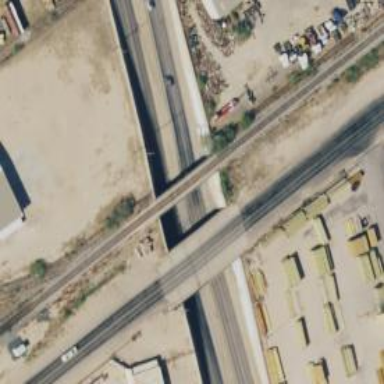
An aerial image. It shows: Bridge over railway line.